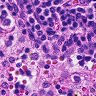
Metastatic tissue present: no